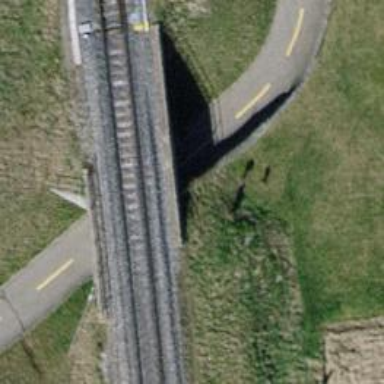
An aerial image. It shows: Cycleway with asphalt surface passing through tunnel.